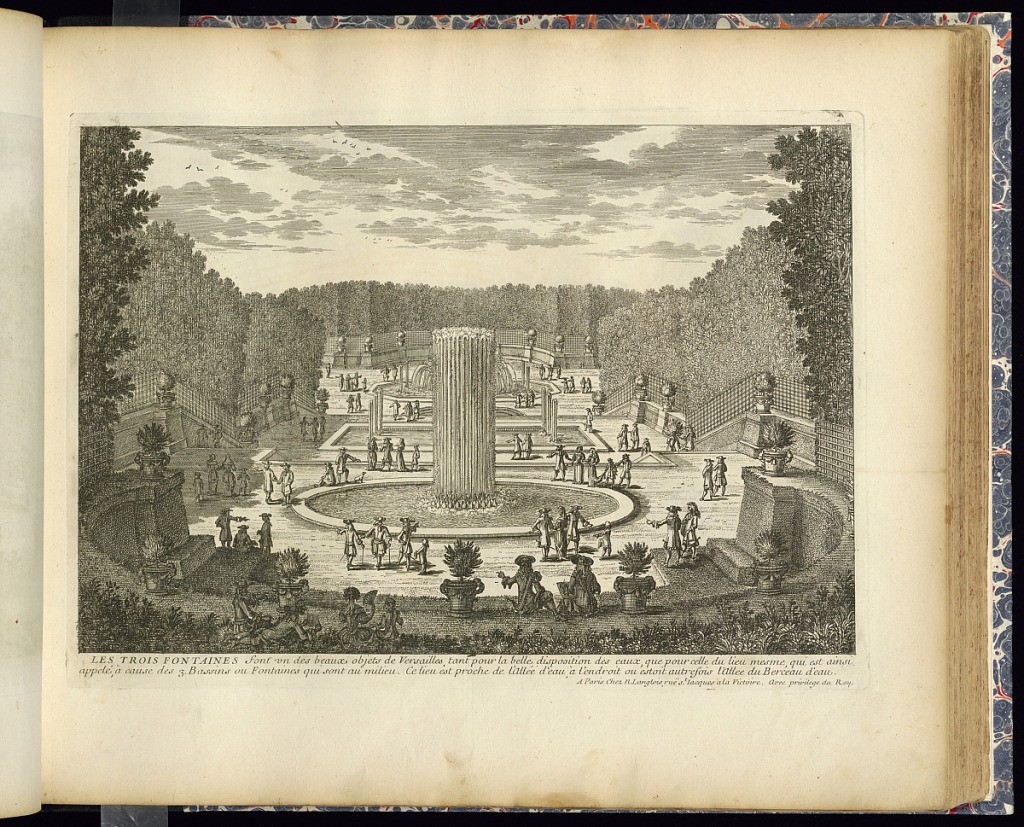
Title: LES TROIS FONTAINES
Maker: Adam Perelle, French, 1638 – 1695
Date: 1672–1703
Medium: Etching on laid paper
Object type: Print
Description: A view of the gardens at Versailles featuring three fountains on different levels framed by trellis and trees (groves), the fountains / jets of water are in round, rectangular, and octagonal basins. Planted vases throughout and figures (courtiers) throughout the grounds. In the foreground courtiers sat looking at the scene with an artist sketching the scene. The plate is titled with a description.